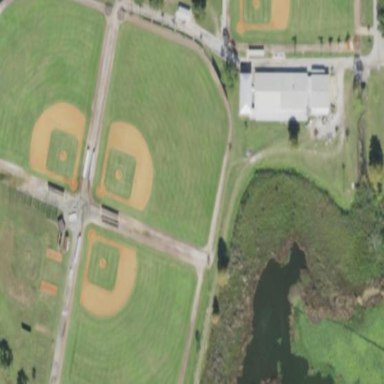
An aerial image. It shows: Baseball pitch for leisure and sports activities.